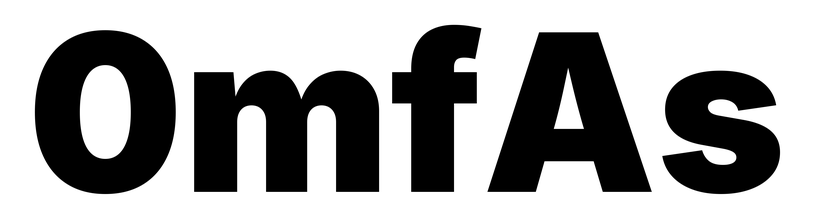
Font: Inter_Black